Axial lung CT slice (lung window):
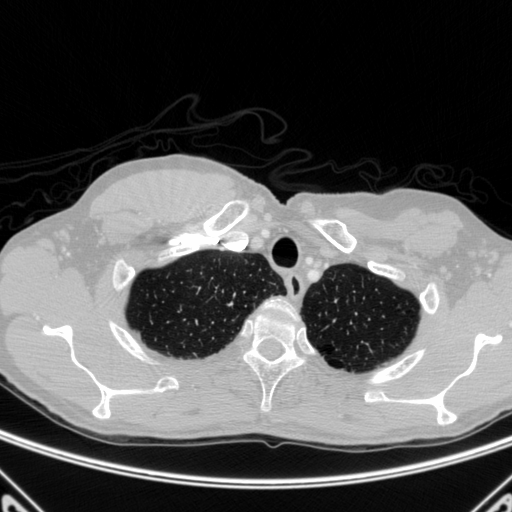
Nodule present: no